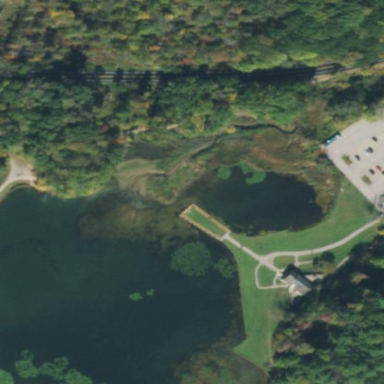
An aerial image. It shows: Reservoir lake surrounded by natural water.